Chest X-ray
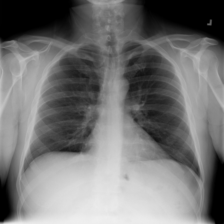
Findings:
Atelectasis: negative
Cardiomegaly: negative
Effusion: negative
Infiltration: negative
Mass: negative
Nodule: negative
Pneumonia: negative
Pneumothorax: negative
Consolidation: negative
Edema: negative
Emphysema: negative
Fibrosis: negative
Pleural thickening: negative
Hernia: negative